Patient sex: F
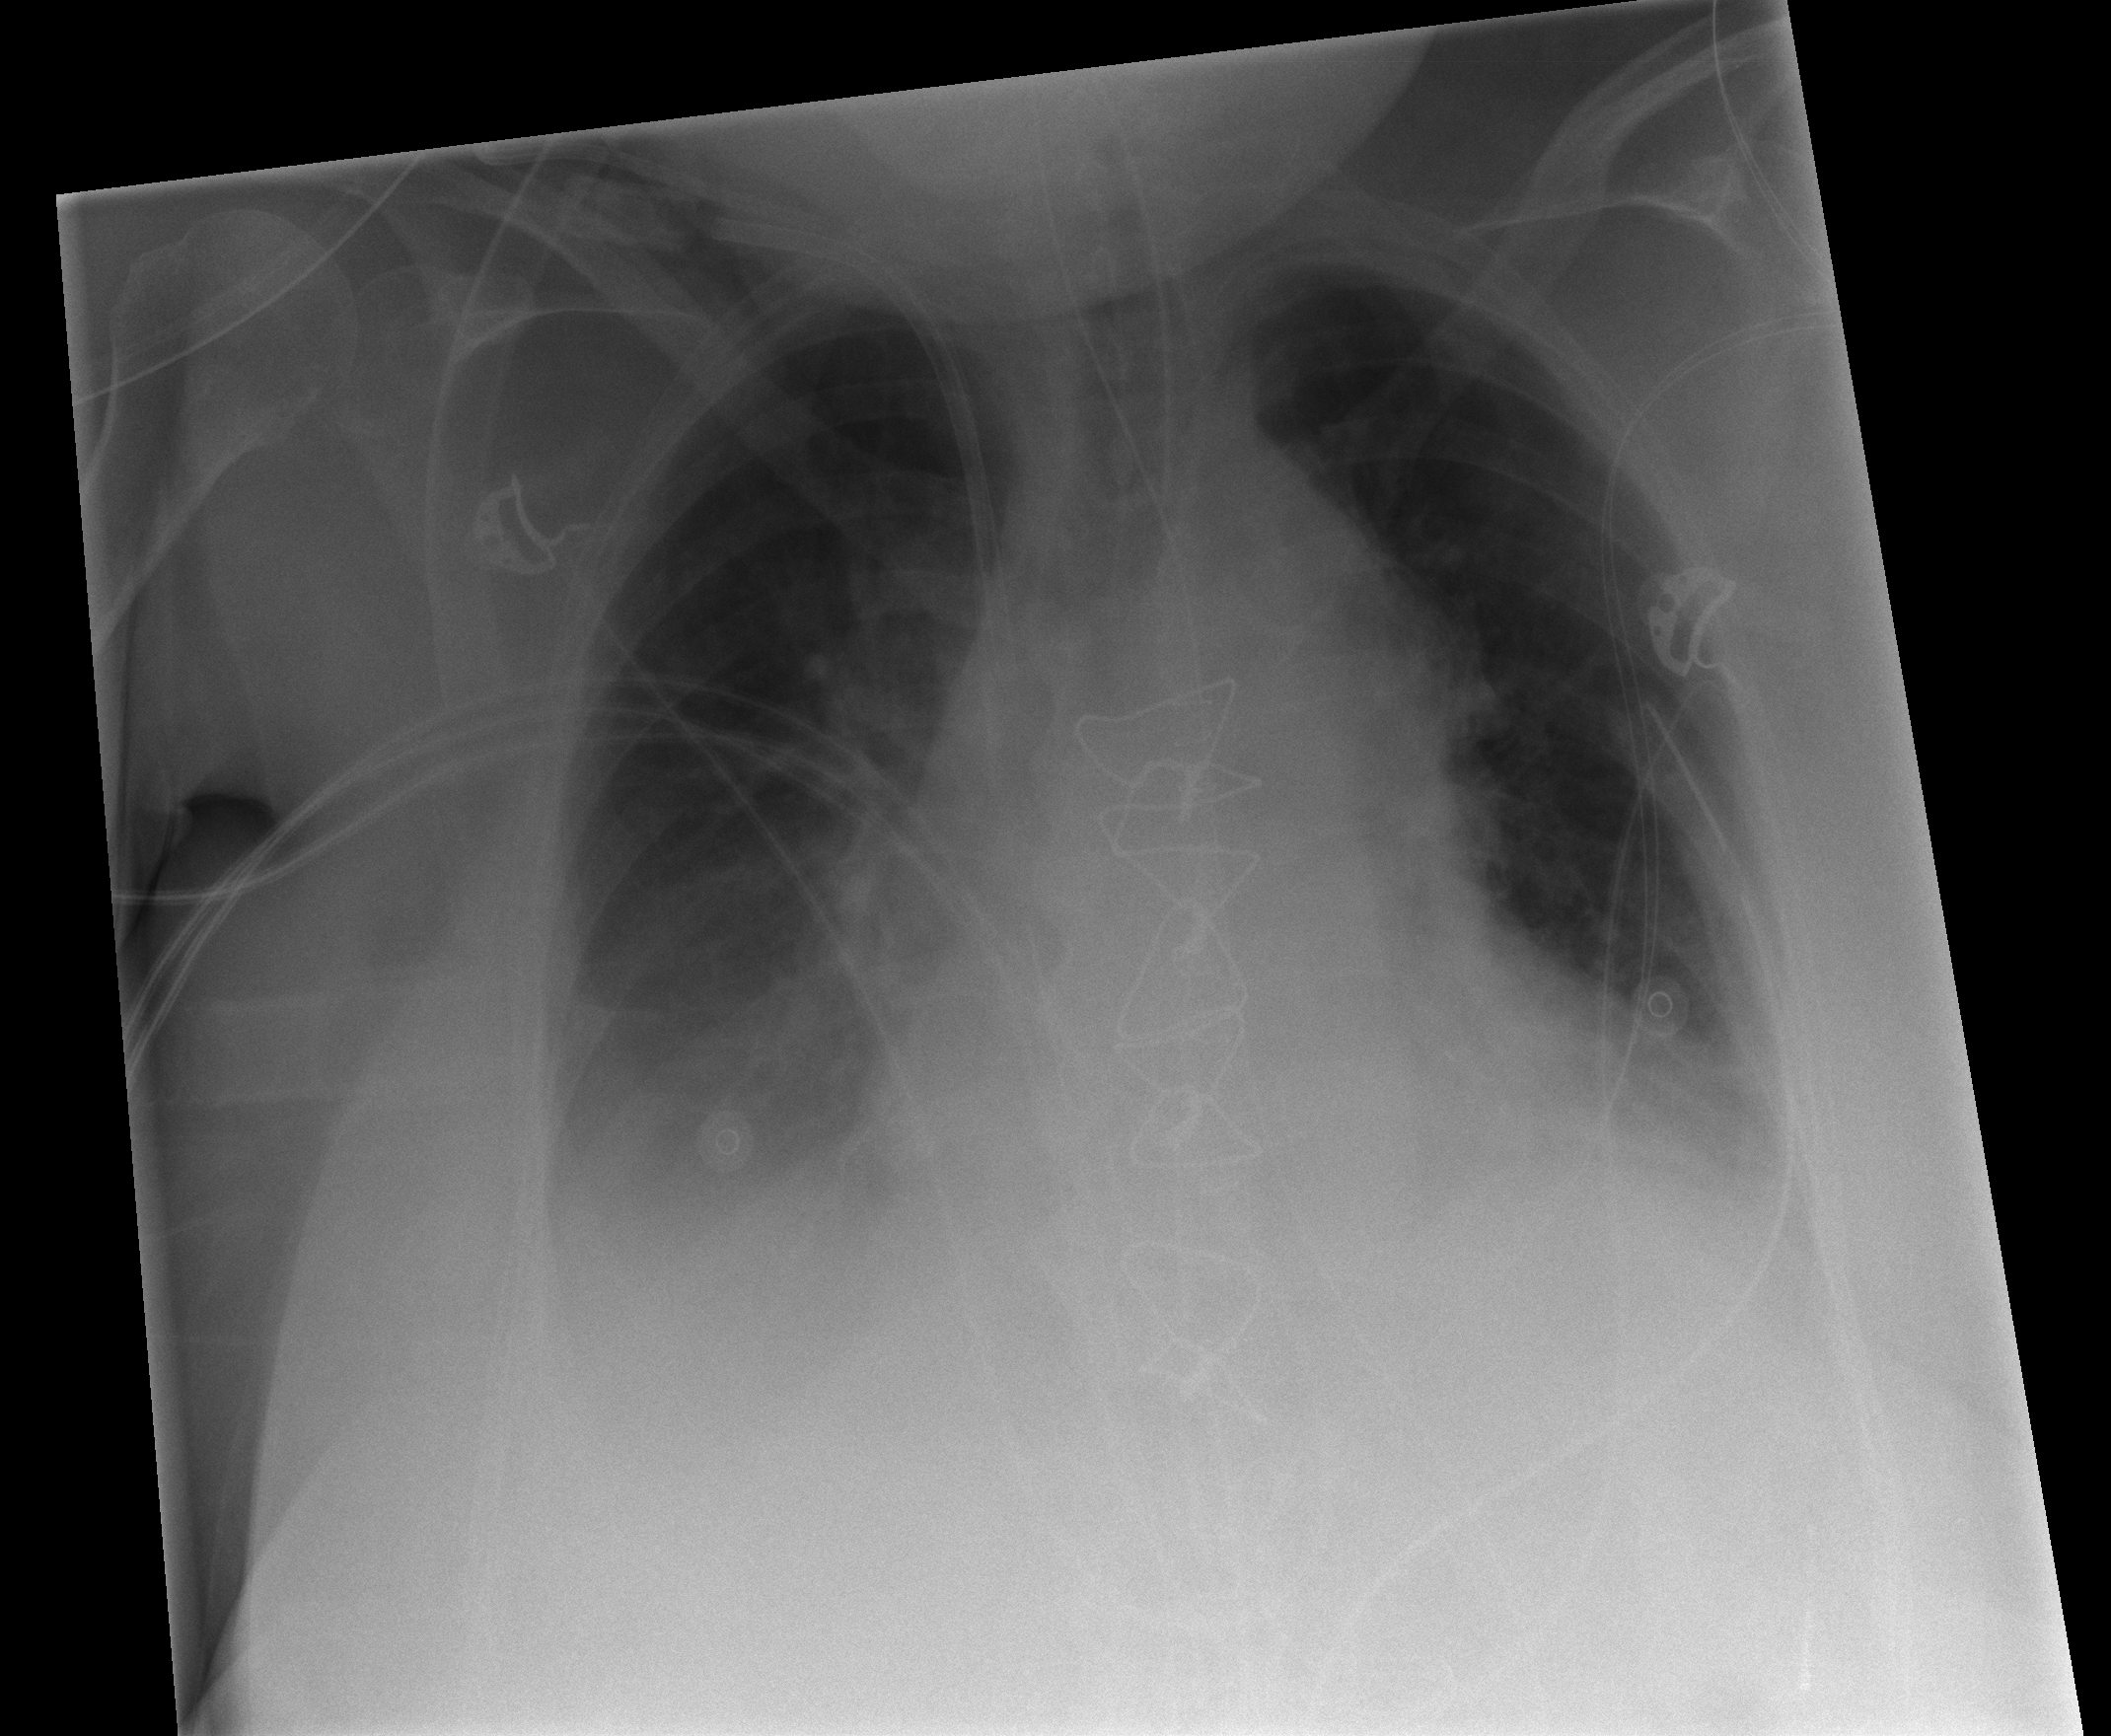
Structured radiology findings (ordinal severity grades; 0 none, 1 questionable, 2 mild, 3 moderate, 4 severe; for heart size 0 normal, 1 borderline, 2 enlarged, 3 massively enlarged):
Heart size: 2
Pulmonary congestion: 2
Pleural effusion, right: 3
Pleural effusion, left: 2
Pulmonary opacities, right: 1
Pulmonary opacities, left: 0
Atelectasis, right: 2
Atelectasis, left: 2